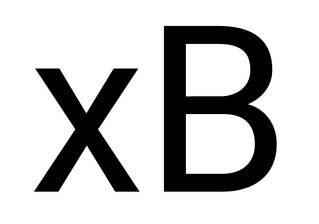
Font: Roboto_Regular